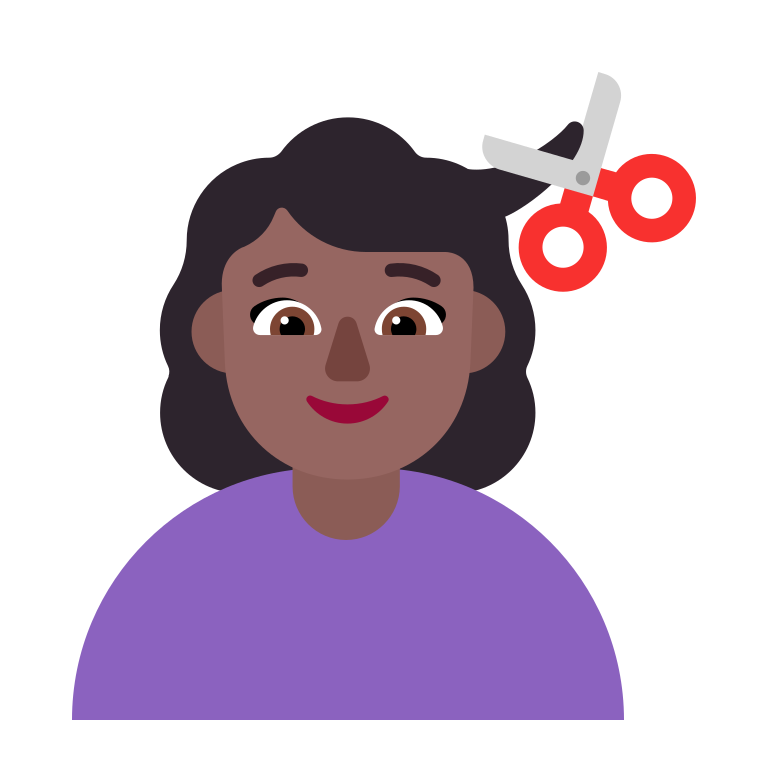
woman getting haircut flat  dark